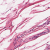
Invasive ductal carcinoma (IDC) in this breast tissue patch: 0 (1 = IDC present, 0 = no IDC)